Interaction volume radius: 5 \u00c5
Interaction volume height: 15 \u00c5
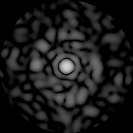
Disorder parameter: 0.8316